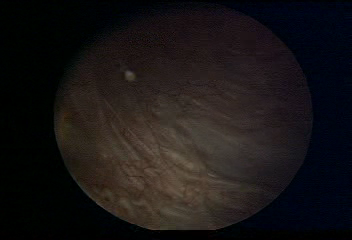
Modality: WLC
Class: Normal mucosa
Bladder cancer association: No